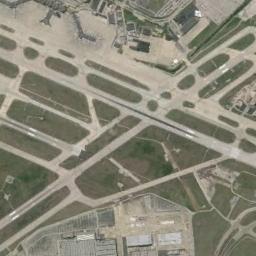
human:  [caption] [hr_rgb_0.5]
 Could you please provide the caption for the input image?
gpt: There are two crossing runways here .

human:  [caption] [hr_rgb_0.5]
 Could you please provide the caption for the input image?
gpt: An airport with some staggered runways on the lawn and some buildings beside .

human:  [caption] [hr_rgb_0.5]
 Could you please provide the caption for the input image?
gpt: A complex airport with many runways and buildings .

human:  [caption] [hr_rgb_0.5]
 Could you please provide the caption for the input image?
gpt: There is an airport with multiple complex runways .

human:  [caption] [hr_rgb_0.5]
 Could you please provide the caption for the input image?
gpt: The airport has many  intersecting roads .